Question: I have table with few rows. I want 1st and 3rd row height to be set to 1 px and the 2nd row to normal height. But my code is not working.

'''
<table border="0">
<tr style="height:2px;" >
<td width="10"><hr></td>
</tr>
<tr style="height:20px;" >
<td width="10">Hello</td>
</tr>
<tr style="height:20px;" >
<td width="10"><hr></td>
</tr>
</table>
'''
Could anyone please tell me how to do it ?
: I dont want borders to be used because i Want for certain rows i may or may not need the horizontal line inside the rows.
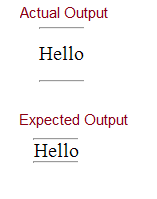
Answer: Add 'style="padding:0px; margin:0px;"' to your 'hr' and change the 'height' of your third 'tr' to '2px'
You will have :
'''
<table border="0">
<tr style="height:2px;" >
<td width="10px"><hr style="padding:0px; margin:0px;"></td>
</tr>
<tr style="height:20px;" >
<td width="10px">Hello</td>
</tr>
<tr style="height:2px;" >
<td width="10px"><hr style="padding:0px; margin:0px;"></td>
</tr>
</table>
'''